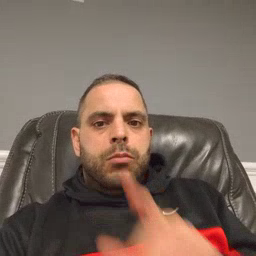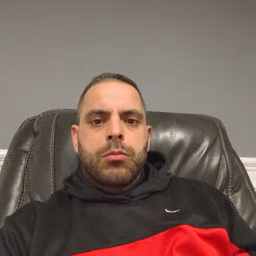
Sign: shhh